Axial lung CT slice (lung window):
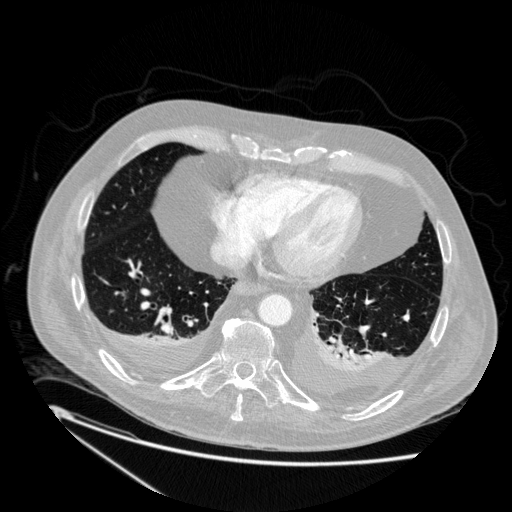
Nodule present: no